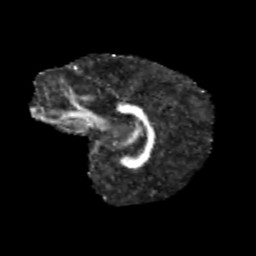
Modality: FA
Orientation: sagittal
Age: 9
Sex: female
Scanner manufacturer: siemens
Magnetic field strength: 3 T
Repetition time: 3.8 s
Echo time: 0.07 s